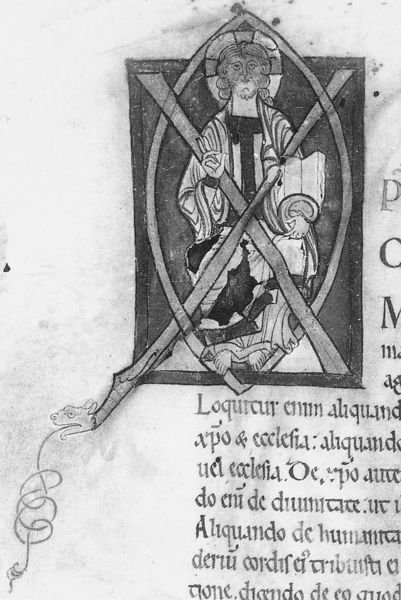
Titel: Augustinus - Erzählungen zu Psalmen
Institution: Douai, Bibliothèque Municipale
Schlagwörter: hand, mann, weiß, daumen, finger, schwarz, ornament, augen, bibel, hals, haare, mantel, sitzend, blatt, gotik, oval, füße, schrift, detail, sitzt, foto, buch, kreuz, druck, seite, illustration, text, initiale, buchseite, gestus, heiligenschein, nimbus, christus, segen, heiliger, ikone, handschrift, heilige schrift, latein, mandorla, schfift, buchmalerei, majuskel, vignette, weltenrichter, schrifft, pantokrator, sschrift, viercke, x, majuscel, genen